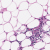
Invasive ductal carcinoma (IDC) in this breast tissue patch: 0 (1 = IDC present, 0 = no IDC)